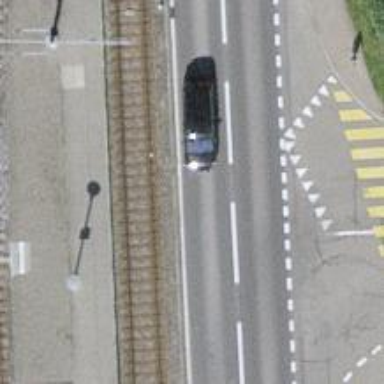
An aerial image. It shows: Primary highway with asphalt surface. There is cycle track on the right.